Question: I have a XML generated from a java program.
However, the output in the file is in a single line and hence unreadable.
Thus, I am using xmllint as below to format the xml:
'''
xmllint --format $MY_DIR/source.xml > $MY_DIR/destination.xml
'''
This is resulting in a parser error as below:
'''
parser error : internal error Firm'
'''
The character present on that word seems to be a special character which xmllint is unable to handle.
On checking the data on microsoft word, the character is as below:

How can I handle this character in xmllint?
Is there any other command present in unix other than xmllint to format the xml to human readable form and which may support these characters in the data ?
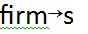
Answer: Fix the source XML document is your only option.